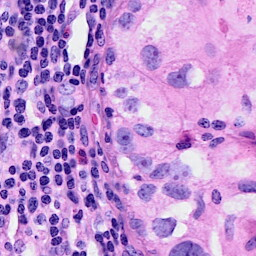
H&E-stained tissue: Breast